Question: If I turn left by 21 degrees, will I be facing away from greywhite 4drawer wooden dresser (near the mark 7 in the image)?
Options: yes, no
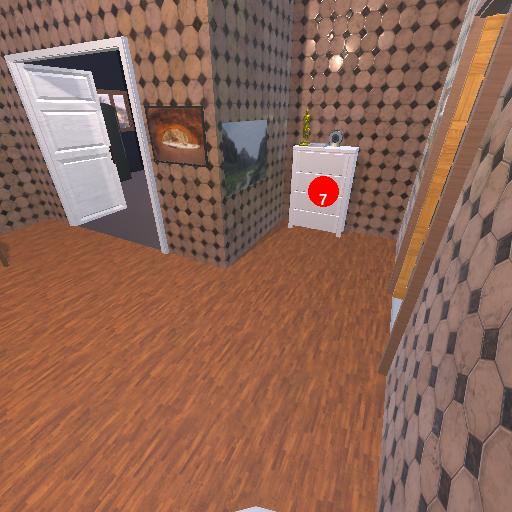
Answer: yes